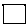
Label: square